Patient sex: M
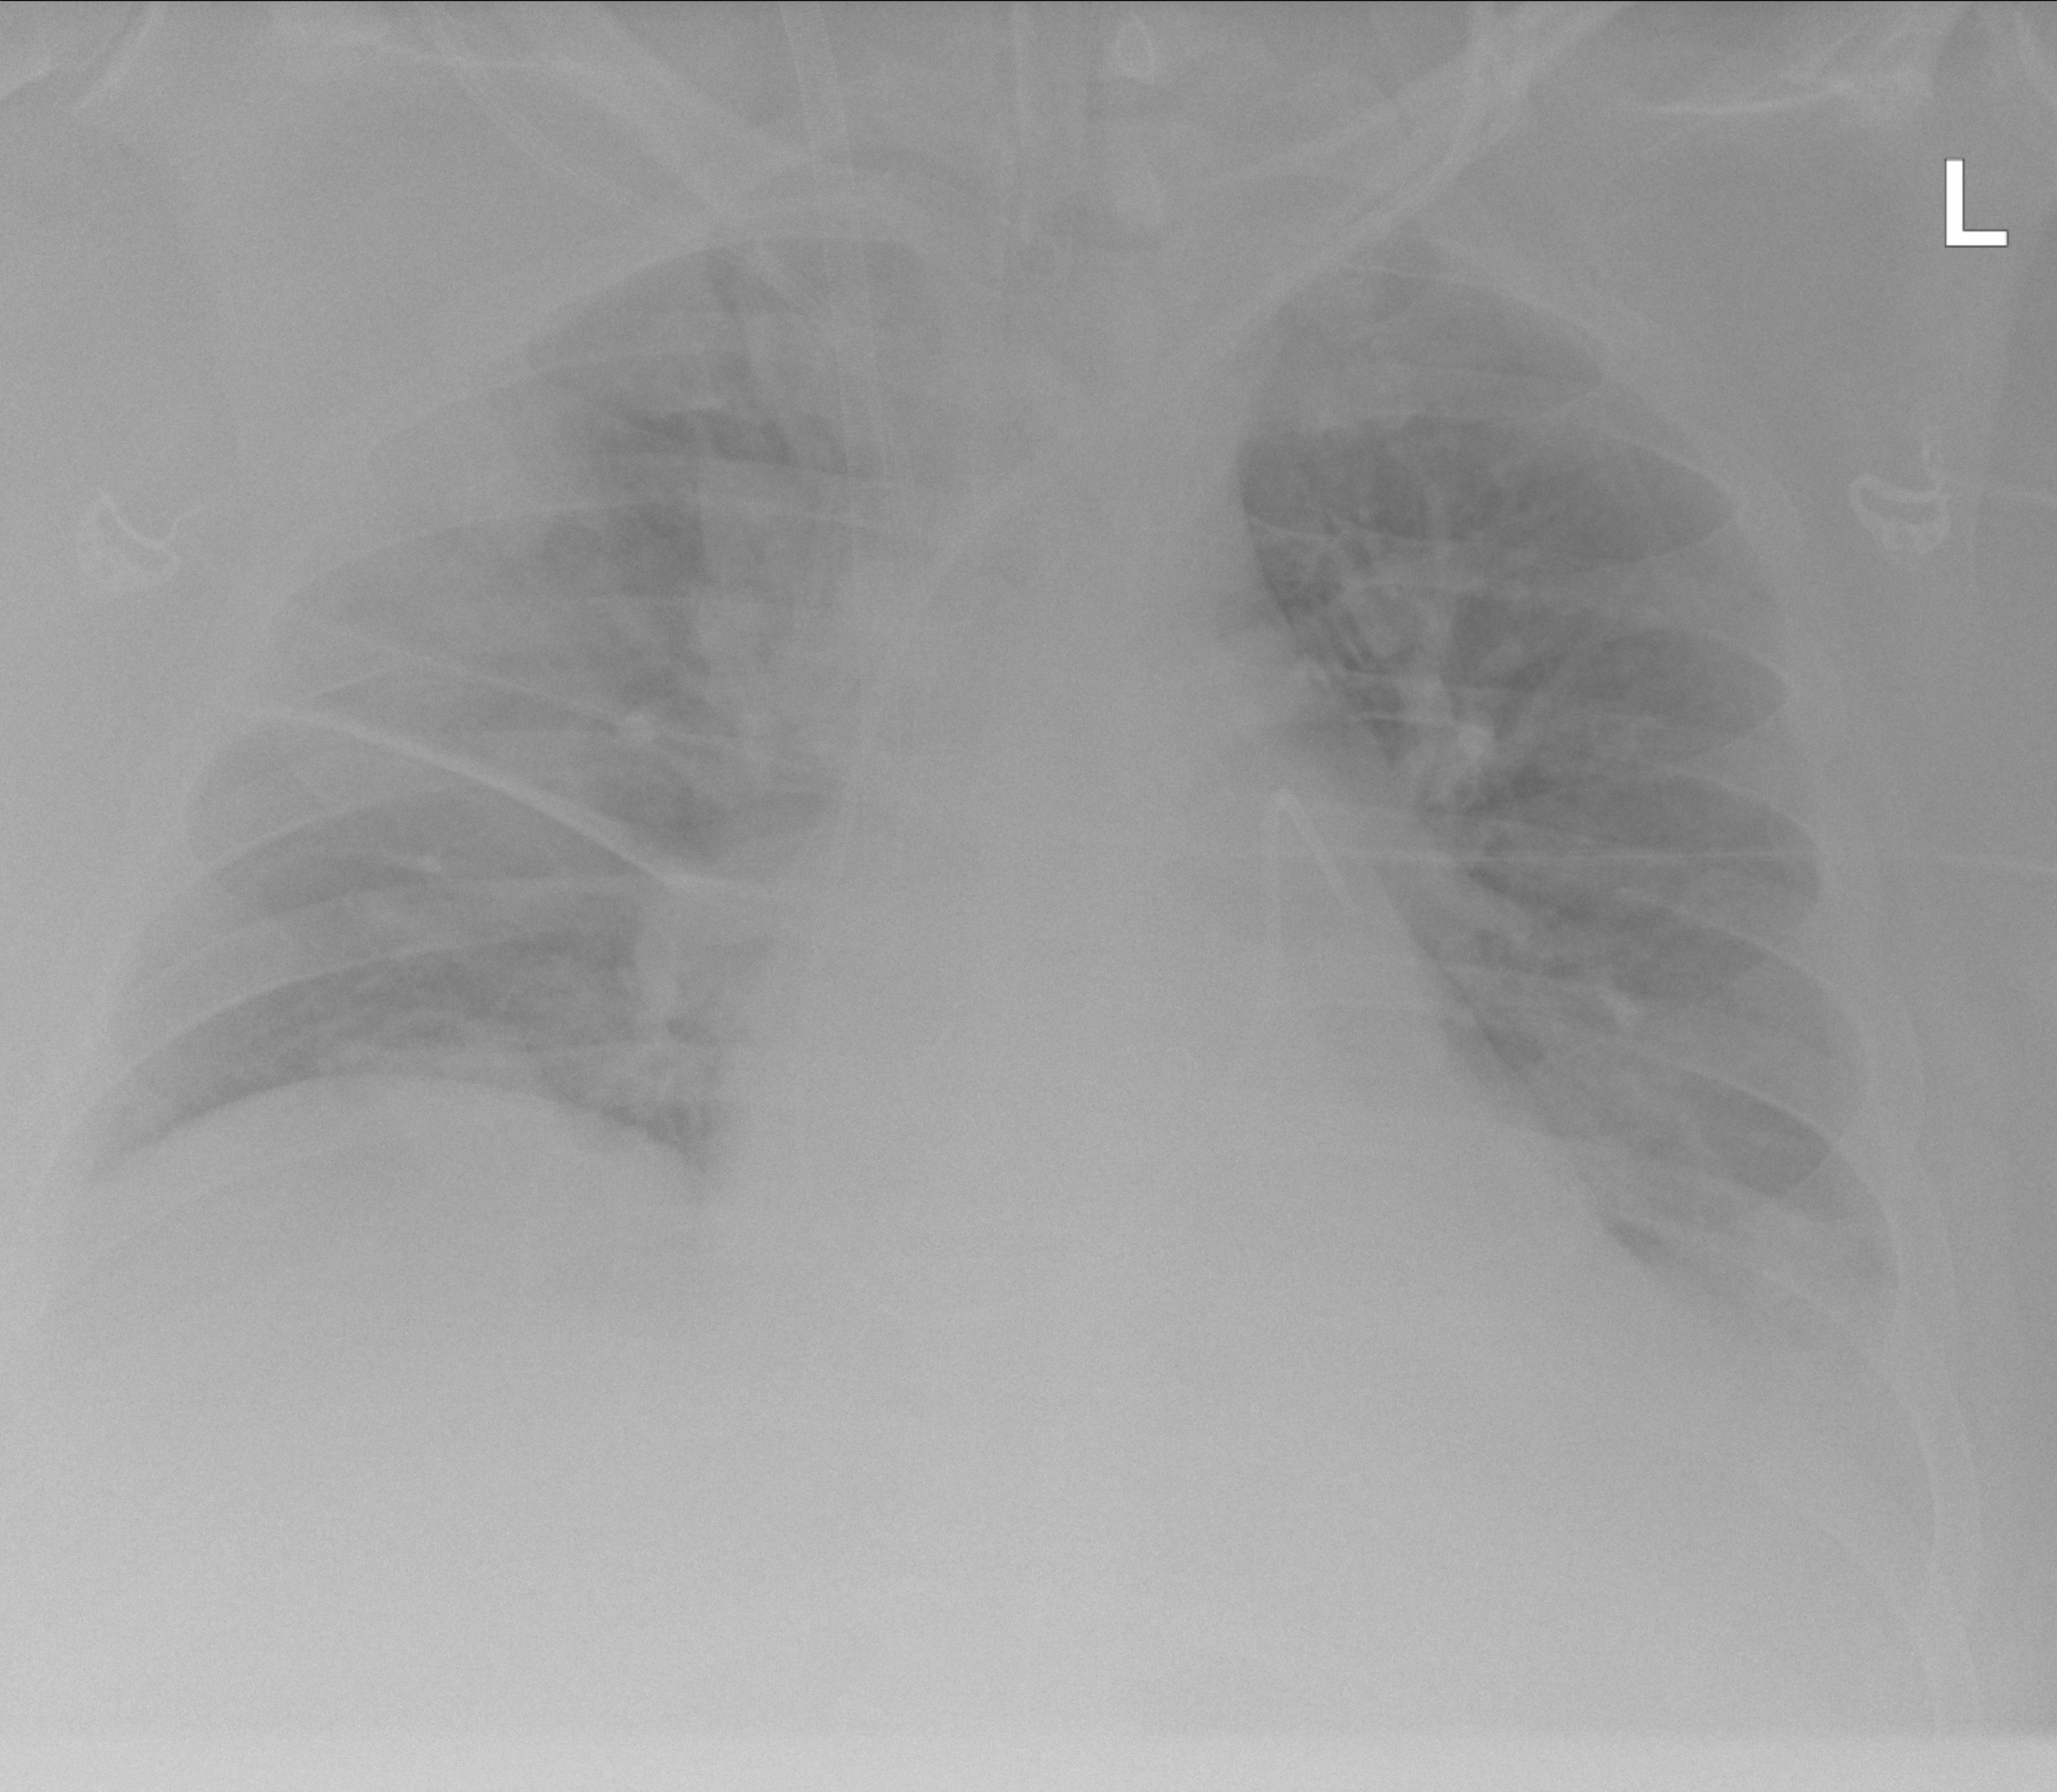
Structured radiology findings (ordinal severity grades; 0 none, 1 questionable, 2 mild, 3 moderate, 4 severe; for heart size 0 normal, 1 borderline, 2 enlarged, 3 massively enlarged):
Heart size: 2
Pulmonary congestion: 2
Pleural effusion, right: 2
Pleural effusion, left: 2
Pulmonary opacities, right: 3
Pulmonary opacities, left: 1
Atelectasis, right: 2
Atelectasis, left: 2